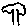
Label: tree